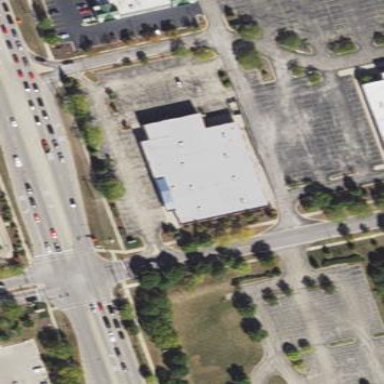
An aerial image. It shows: Commercial building.